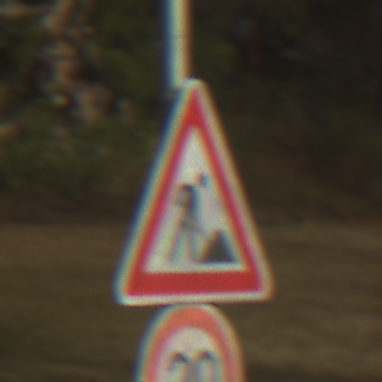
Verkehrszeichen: Arbeitsstelle
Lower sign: Geschwindigkeit20
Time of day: SunriseSunset
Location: Outdoor (Nature)
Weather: Clear
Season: NotSpecified
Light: Natural